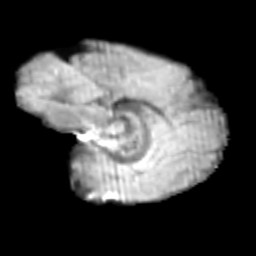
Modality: T2w
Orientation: sagittal
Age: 9
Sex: male
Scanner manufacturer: siemens
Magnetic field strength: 3 T
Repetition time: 3.8 s
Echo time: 0.07 s